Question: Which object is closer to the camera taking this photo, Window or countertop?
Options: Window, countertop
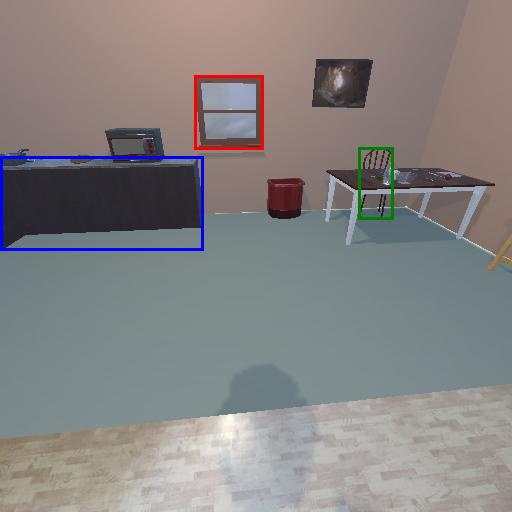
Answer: Window